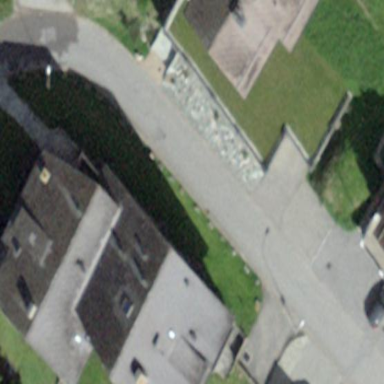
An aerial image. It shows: Simple and straightforward house.